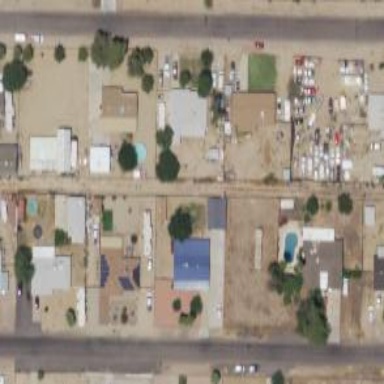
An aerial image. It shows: Alleyway designated as service road.